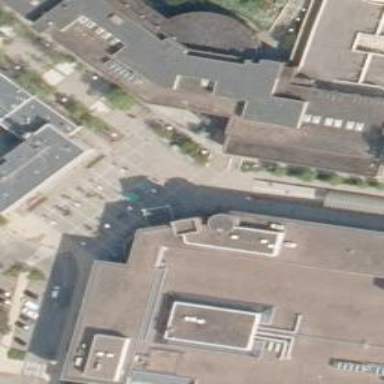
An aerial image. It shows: Health post.